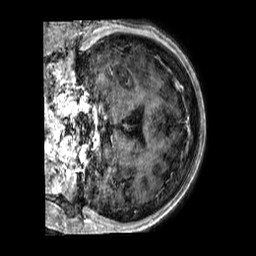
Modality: T1w
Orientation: coronal
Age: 78
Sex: female
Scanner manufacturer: philips
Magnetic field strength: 3 T
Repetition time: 0.006667 s
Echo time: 0.002986 s